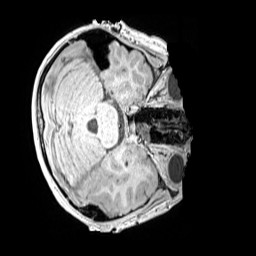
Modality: MP2RAGE
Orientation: axial
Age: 11
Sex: male
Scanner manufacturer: siemens
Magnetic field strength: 3 T
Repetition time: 4 s
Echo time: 0.00299 s